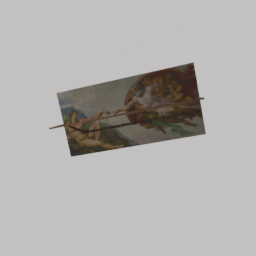
Label: decoration